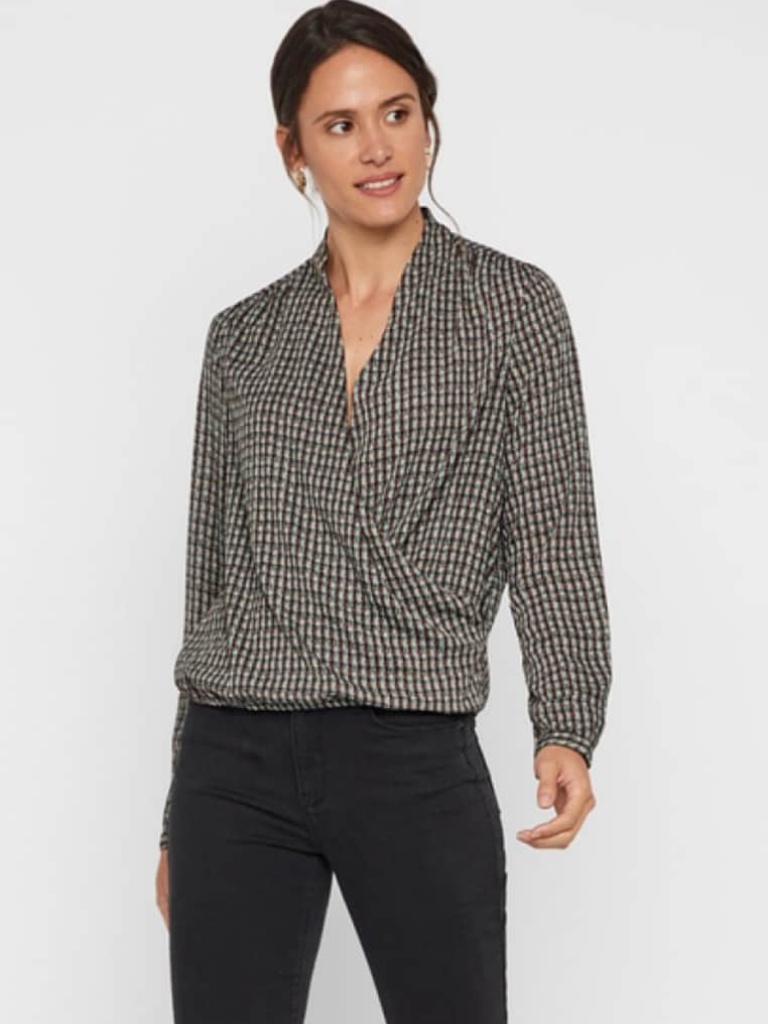
wool relaxed a long-sleeved with the sleeves down waist length Fully Tucked in v-neck blouse